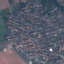
Land use / land cover class: Residential